Question: You guys Have seen Youtube right. There while you are watching a video, You will also get related videos preview alongwith link. So how we can get it from video itself.. Is it possible to do so.. I am able to get the url from database and display it.. and when the link is clicked it will be played in a jquery player.. So before that a preview of that or you can say playlist of that will be available for user.
Below is my front end code:
'''
<form id="form1" runat="server">
<div id="examples" runat="server" style="height:100%;width:100%">
<div id="vidhead">Latest Videos</div>
</div>
</form>
'''
and I am adding all my video links from backend on page load as shown below:
'''
try
{
con.Open();
com = new SqlCommand("Select videourl, videoname from video order by [vid] desc",con);
DbDataReader dr = com.ExecuteReader();
DataTable dt = new DataTable();
if (dr.HasRows)
{
int i = 0;
dt.Load(dr);
int rows = dt.Rows.Count;
for (i = 0; i < rows; i++)
{
HtmlGenericControl d = new HtmlGenericControl("div");
HtmlGenericControl s = new HtmlGenericControl("span");
string[] link = new string[rows];
string[] name = new string[rows];
d.Attributes.Add("class", "plst");
s.Attributes.Add("class", "text");
link[i] = dt.Rows[i]["videourl"].ToString();
name[i] = dt.Rows[i]["videoname"].ToString();
string videothumb = link[i];
string svthto="**Path to save Image**";
string imgpath=GetVideoThumbnail(videothumb, svthto, 30);
sb.Append("<a id=" + ""a" + i + """ + " href=" + """ + link[i] + """ + " class=" + ""links"" + ">" + name[i] + "</a>");
s.InnerHtml = sb.ToString();
d.Controls.Add(s);
examples.Controls.Add(d);
sb.Clear();
}
}
}
catch(Exception ex)
{
ex.Message.ToString();
}
public string GetVideoThumbnail(string path, string saveThumbnailTo, int seconds)
{
string parameters = string.Format("-ss {0} -i {1} -f image2 -vframes 1 -y {2}", seconds, path, saveThumbnailTo);
string pathToConvertor = "C:\Program Files\ffmpeg\ffmpeg.exe";
var processInfo = new ProcessStartInfo();
processInfo.FileName = pathToConvertor;
processInfo.Arguments = parameters;
processInfo.CreateNoWindow = true;
processInfo.UseShellExecute = false;
File.Delete(saveThumbnailTo);
using (var process = new Process())
{
process.StartInfo = processInfo;
process.Start();
process.WaitForExit();
}
if (File.Exists(saveThumbnailTo))
return saveThumbnailTo;
else
return "File not Found";
}
'''
and here is the image of what I am getting until now:

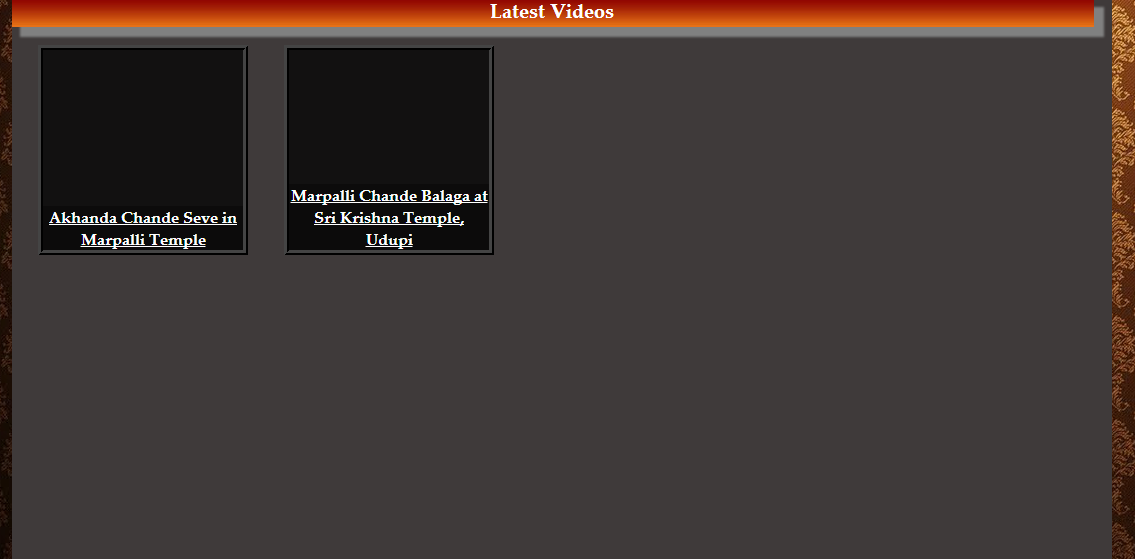
Answer: Well after a long search I have come up with this solution and it looks cool and fine now and this is what I was expecting.. :)
This is what I do in backend page load event.
'''
con.Open();
com = new SqlCommand("Select * from video order by [vid] desc", con);
string thumbname = "";
string newthumb = "";
string newpath = "";
reader = com.ExecuteReader();
if (reader.HasRows)
{
dt.Load(reader);
int rows = dt.Rows.Count;
int i = 0;
for (i = 0; i < rows; i++)
{
int[] id = new int[rows];
string[] link=new string[rows];
string[] nid = new string[rows];
id[i] = Convert.ToInt32(dt.Rows[i]["vid"].ToString());
link[i] = dt.Rows[i]["videourl"].ToString();
nid[i]=id[i].ToString();
thumbname = Server.MapPath("~//Images//Video_Thumbs//") + nid[i] + ".jpg";
newthumb = nid[i] + ".jpg";
string link1 = Server.MapPath("~//Videos//") + link[i];
string param = String.Format("-ss {0} -i "" + link1 + "" -s 150*120 -vframes 1 -f image2 -vcodec mjpeg "" + thumbname + """,20);
Process p = new Process();
p.StartInfo.Arguments = param;
p.StartInfo.FileName = Server.MapPath("~\ffmpeg\ffmpeg.exe");
p.StartInfo.CreateNoWindow = true;
p.StartInfo.UseShellExecute = false;
p.Start();
newpath="Images//Video_Thumbs//"+newthumb.ToString();
com1 = new SqlCommand("update video set vidthumb='" + newpath + "' where vid=" + id[i] + "", con);
com1.ExecuteNonQuery();
}
}
con.Close();
'''
As of now I have not designed the fileupload part for the videos so I have written this code in page load. So when ever the page loads the videos from the table "Video" will be retrieved one by one and a frame at 20sec time will be captured and saved in a specific folder and also in table "Video". Actually, the problem was, it was not recognizing the 'Server.Mappath' without "~" sign before the path. Now its working well and fine and here is the image of what I was expecting... :)

If anyone visits checks this question and answer and if anyone has some doubt then please comment here.. It will be my pleasure to help you people... and Great thanks to ffmpeg.. :)